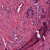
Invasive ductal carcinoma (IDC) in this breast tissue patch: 1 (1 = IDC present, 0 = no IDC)